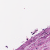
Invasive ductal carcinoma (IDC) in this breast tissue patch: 0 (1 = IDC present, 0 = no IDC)